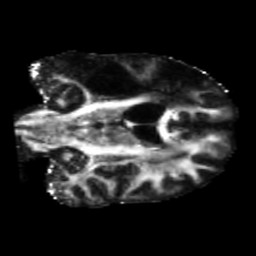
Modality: FA
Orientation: coronal
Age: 49
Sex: male
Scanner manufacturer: siemens
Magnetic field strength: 3 T
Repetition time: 5.47 s
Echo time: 0.0854 s